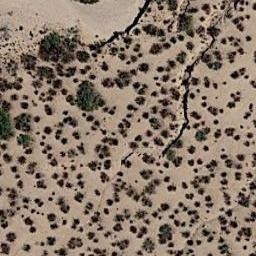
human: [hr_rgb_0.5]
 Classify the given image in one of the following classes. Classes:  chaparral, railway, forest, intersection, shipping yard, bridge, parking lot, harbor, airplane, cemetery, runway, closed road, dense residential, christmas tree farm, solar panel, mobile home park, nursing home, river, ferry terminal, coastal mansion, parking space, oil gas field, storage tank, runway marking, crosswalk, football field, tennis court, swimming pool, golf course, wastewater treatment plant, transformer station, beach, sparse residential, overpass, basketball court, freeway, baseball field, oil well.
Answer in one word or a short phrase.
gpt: chaparral